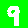
Digit: 9